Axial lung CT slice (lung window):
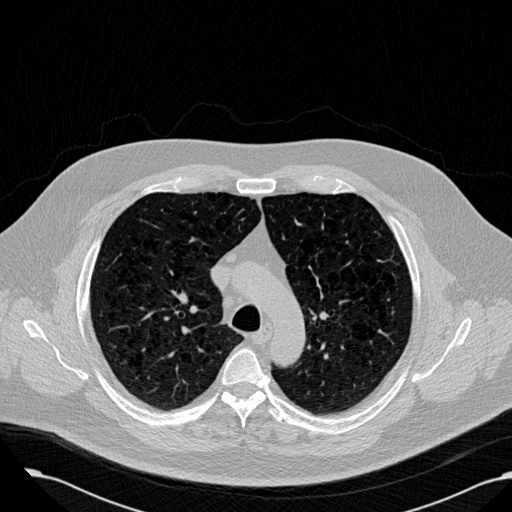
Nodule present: no